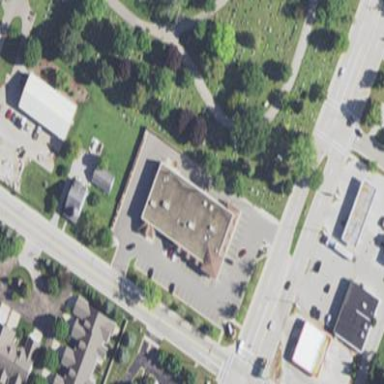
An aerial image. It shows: Pharmacy building providing healthcare services.